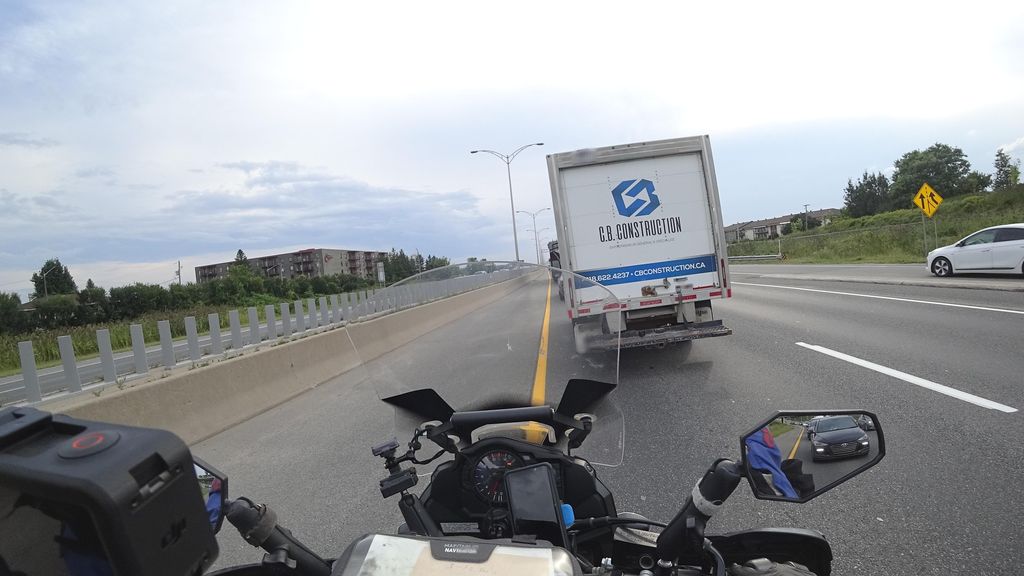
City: quebec_city